Question: >
<URL>

Hi experts,
As you can see there is an overhead warning.The table is actually contain no data at all..
I keep getting this warning so often..I wonder is mysql really overhead or it just phpMyadmin thinggy..
Sure when i optimize the table, the overhead warning is gone..But after some insertion and deletion (u know during develope some feature), the overhead warning will show up again.
Im really curious why is this happening..Any insight is greatly appreciated
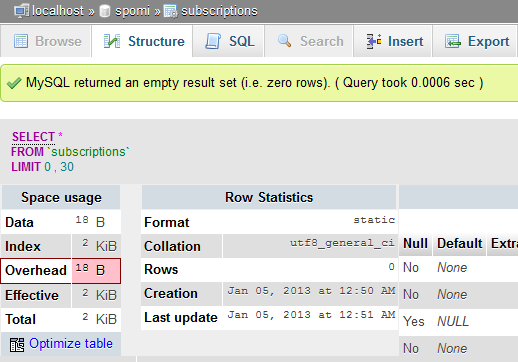
Answer: PHPmyAdmin is likely doing a comparison between your data usage and your overhead, and right now it thinks that the table is 100% overhead. It's technically correct, since it's empty, but that doesn't mean that it's anything to worry about.